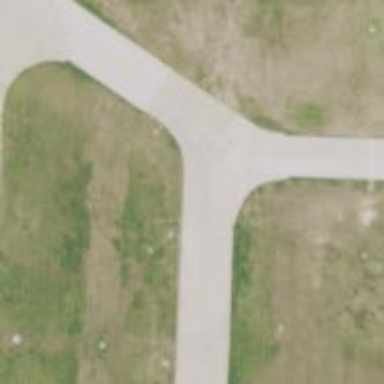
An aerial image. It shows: Driveway leading to service road.